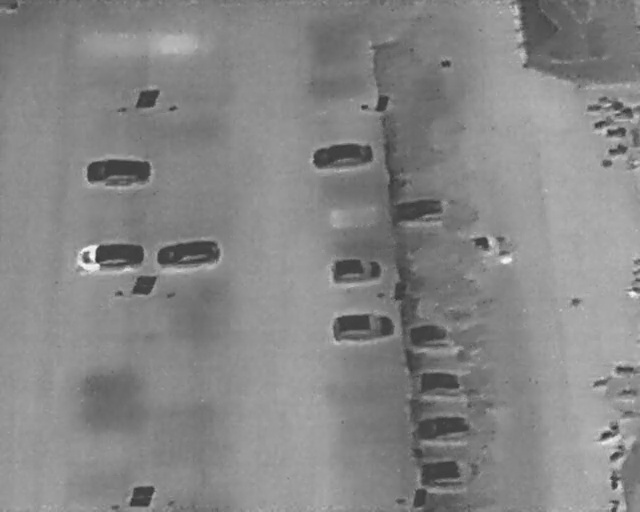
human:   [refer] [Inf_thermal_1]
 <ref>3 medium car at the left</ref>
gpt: <box>[[16, 27, 20, 40, 2], [15, 43, 19, 56, 178], [27, 43, 31, 55, 175]]</box>

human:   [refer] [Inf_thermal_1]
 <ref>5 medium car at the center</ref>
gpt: <box>[[51, 24, 55, 36, 173], [53, 48, 57, 57, 175], [54, 57, 58, 69, 175], [65, 34, 69, 48, 176], [65, 60, 70, 70, 2]]</box>

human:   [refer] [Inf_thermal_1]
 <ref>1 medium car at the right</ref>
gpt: <box>[[73, 43, 77, 54, 170]]</box>

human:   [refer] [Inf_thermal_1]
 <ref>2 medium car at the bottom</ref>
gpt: <box>[[67, 69, 71, 80, 2], [67, 77, 71, 88, 173]]</box>

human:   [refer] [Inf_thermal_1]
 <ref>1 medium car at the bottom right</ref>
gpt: <box>[[68, 86, 72, 98, 176]]</box>